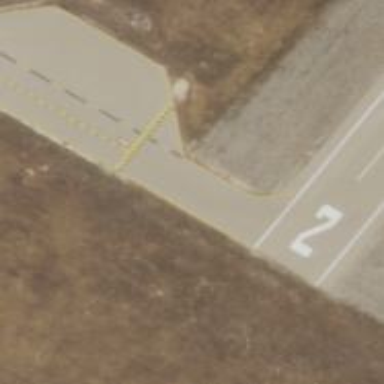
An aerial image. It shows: View of taxiway at the airport.